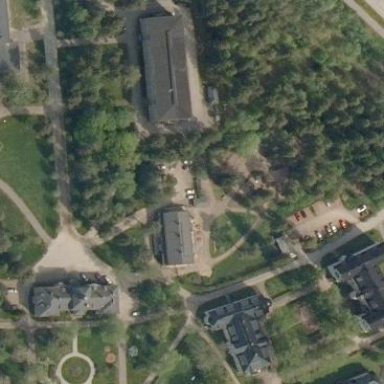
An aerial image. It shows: Kindergarten.